Question:
To reproduce: wpf datagrid - make sure size of the datagrid is such that horizontal scroll bar is visible and choose a datagridtextcolumn of a particular size - now try to enter a text which straddles this size :)
Any ideas how to fix this problem?
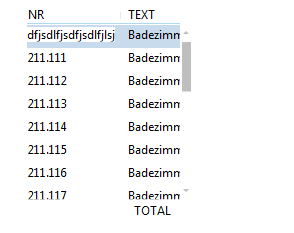
Answer: How about disabling the 'ScrollBar' when cells are being edited? Maybe you can add a handler to the 'DataGrid.BeginningEdit' event and disable the 'ScrollBar' there?
'''
ScrollViewer.SetHorizontalScrollBarVisibility(dataGrid, ScrollBarVisibility.Disabled);
ScrollViewer.SetVerticalScrollBarVisibility(dataGrid, ScrollBarVisibility.Disabled);
'''